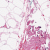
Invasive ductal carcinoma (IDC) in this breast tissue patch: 0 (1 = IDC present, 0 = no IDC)